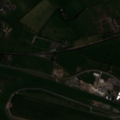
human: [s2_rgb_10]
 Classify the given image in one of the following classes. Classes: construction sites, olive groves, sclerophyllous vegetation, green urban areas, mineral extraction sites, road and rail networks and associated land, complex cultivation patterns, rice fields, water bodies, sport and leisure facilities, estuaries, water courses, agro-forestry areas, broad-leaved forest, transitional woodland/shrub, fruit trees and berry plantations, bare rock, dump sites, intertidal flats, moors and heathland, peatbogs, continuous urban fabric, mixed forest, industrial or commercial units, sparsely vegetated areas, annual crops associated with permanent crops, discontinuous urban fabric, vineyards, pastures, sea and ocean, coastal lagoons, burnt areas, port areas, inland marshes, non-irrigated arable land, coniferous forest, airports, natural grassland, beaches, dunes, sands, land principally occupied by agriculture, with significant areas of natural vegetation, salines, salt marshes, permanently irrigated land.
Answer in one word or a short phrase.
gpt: sport and leisure facilities, pastures